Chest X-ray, PA view. Patient: 40 years old, sex M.
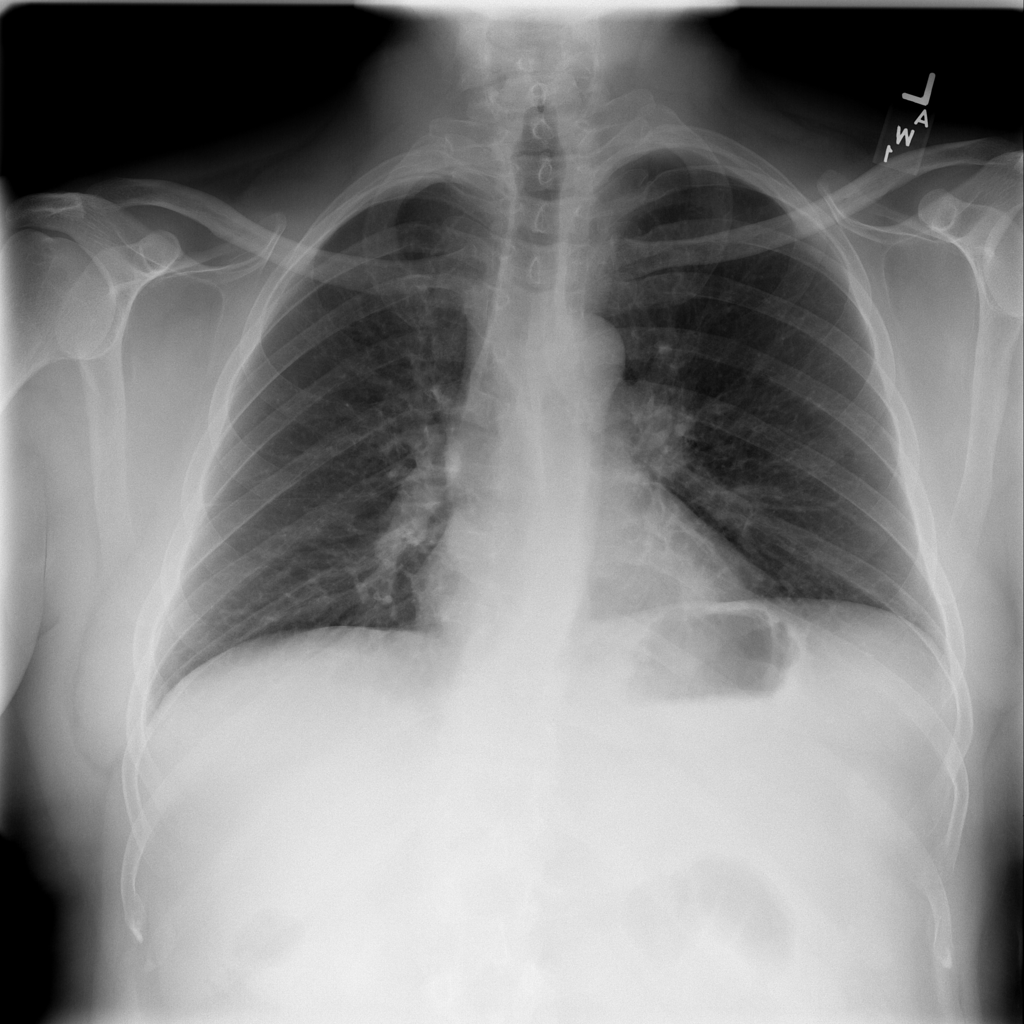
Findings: No Finding